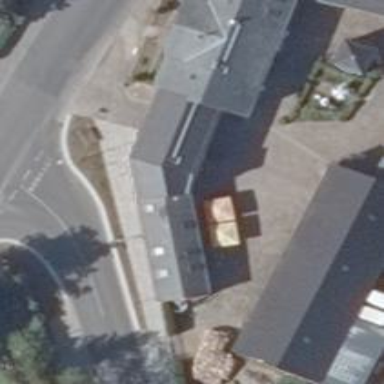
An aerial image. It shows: Cozy pub nearby guest house.